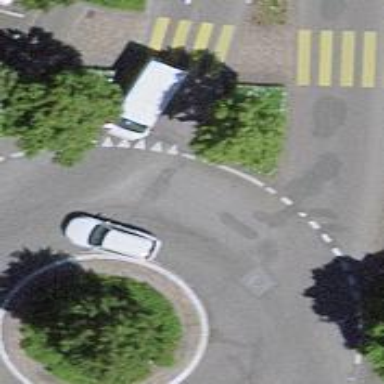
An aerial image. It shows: Road with "give way" sign.